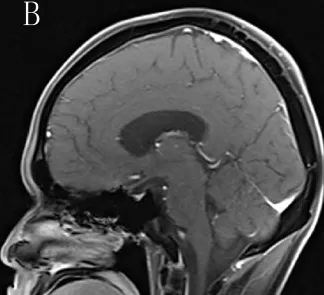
Enhanced Brain MRI before and after Radiotherapy. (B) After radiotherapy, T1-weighted MR image show total disappearance of the lesions.
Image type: radiology (mri)